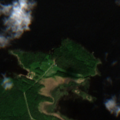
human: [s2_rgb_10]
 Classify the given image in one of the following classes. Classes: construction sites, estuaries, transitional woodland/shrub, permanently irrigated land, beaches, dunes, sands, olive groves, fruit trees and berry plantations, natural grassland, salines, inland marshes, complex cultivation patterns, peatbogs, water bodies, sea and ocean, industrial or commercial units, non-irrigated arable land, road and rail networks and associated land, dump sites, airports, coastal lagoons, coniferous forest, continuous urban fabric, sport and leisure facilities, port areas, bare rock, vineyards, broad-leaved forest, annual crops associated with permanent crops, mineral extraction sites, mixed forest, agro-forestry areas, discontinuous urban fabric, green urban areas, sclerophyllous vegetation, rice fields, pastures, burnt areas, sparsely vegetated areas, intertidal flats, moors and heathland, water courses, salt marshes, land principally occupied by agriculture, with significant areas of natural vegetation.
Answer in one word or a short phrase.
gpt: mixed forest, water bodies